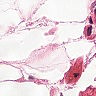
Metastatic tissue present: no